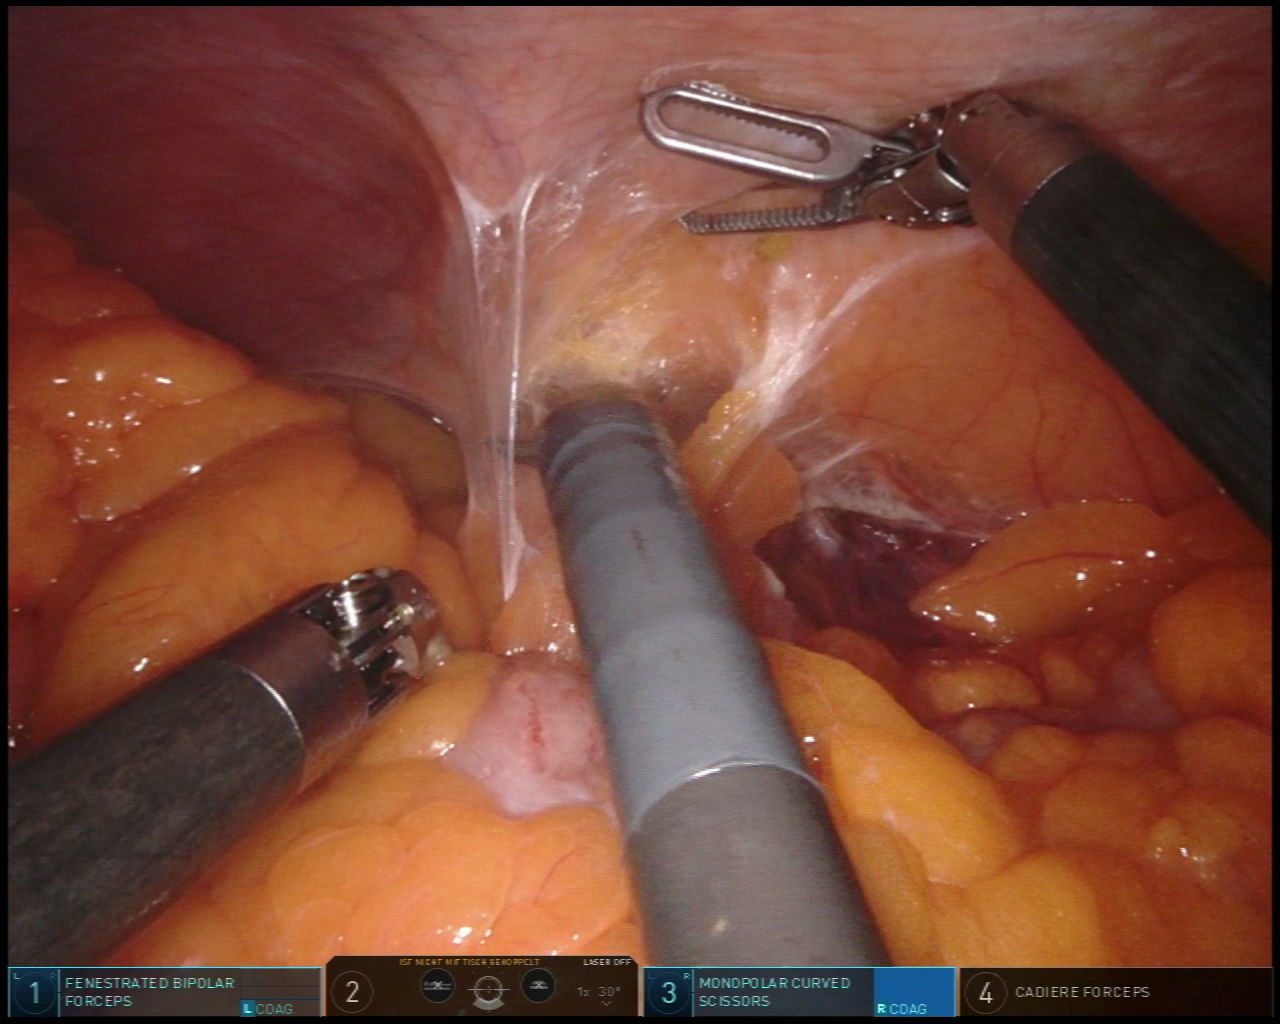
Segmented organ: abdominal_wall
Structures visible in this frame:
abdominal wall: yes
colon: yes
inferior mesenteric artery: no
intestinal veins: no
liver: no
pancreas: no
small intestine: no
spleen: no
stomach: no
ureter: no
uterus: no
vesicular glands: no